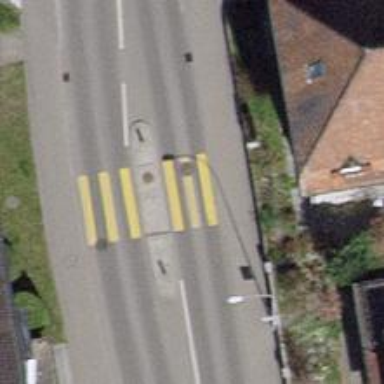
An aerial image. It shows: Marked crossing with pedestrian island.